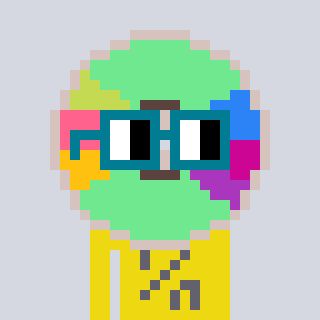
a pixel art character with square dark green glasses, a cd-shaped head and a yellow-colored body on a cool background